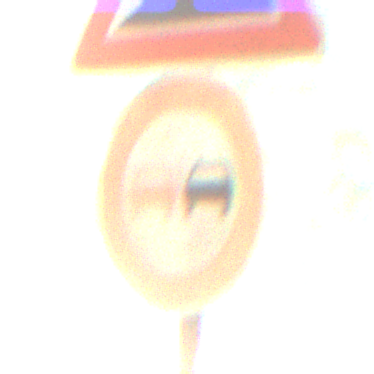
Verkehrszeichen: Ueberholverbot
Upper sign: Steigung10
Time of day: Midday
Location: Indoor (Urban)
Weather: NotSpecified
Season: NotSpecified
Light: Natural